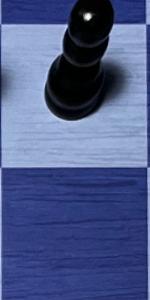
Label: Empty